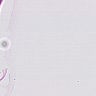
Metastatic tissue present: no